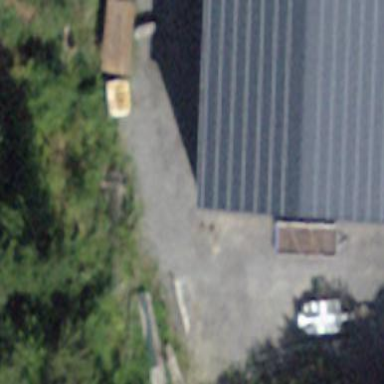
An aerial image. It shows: Rural barn.